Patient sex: M
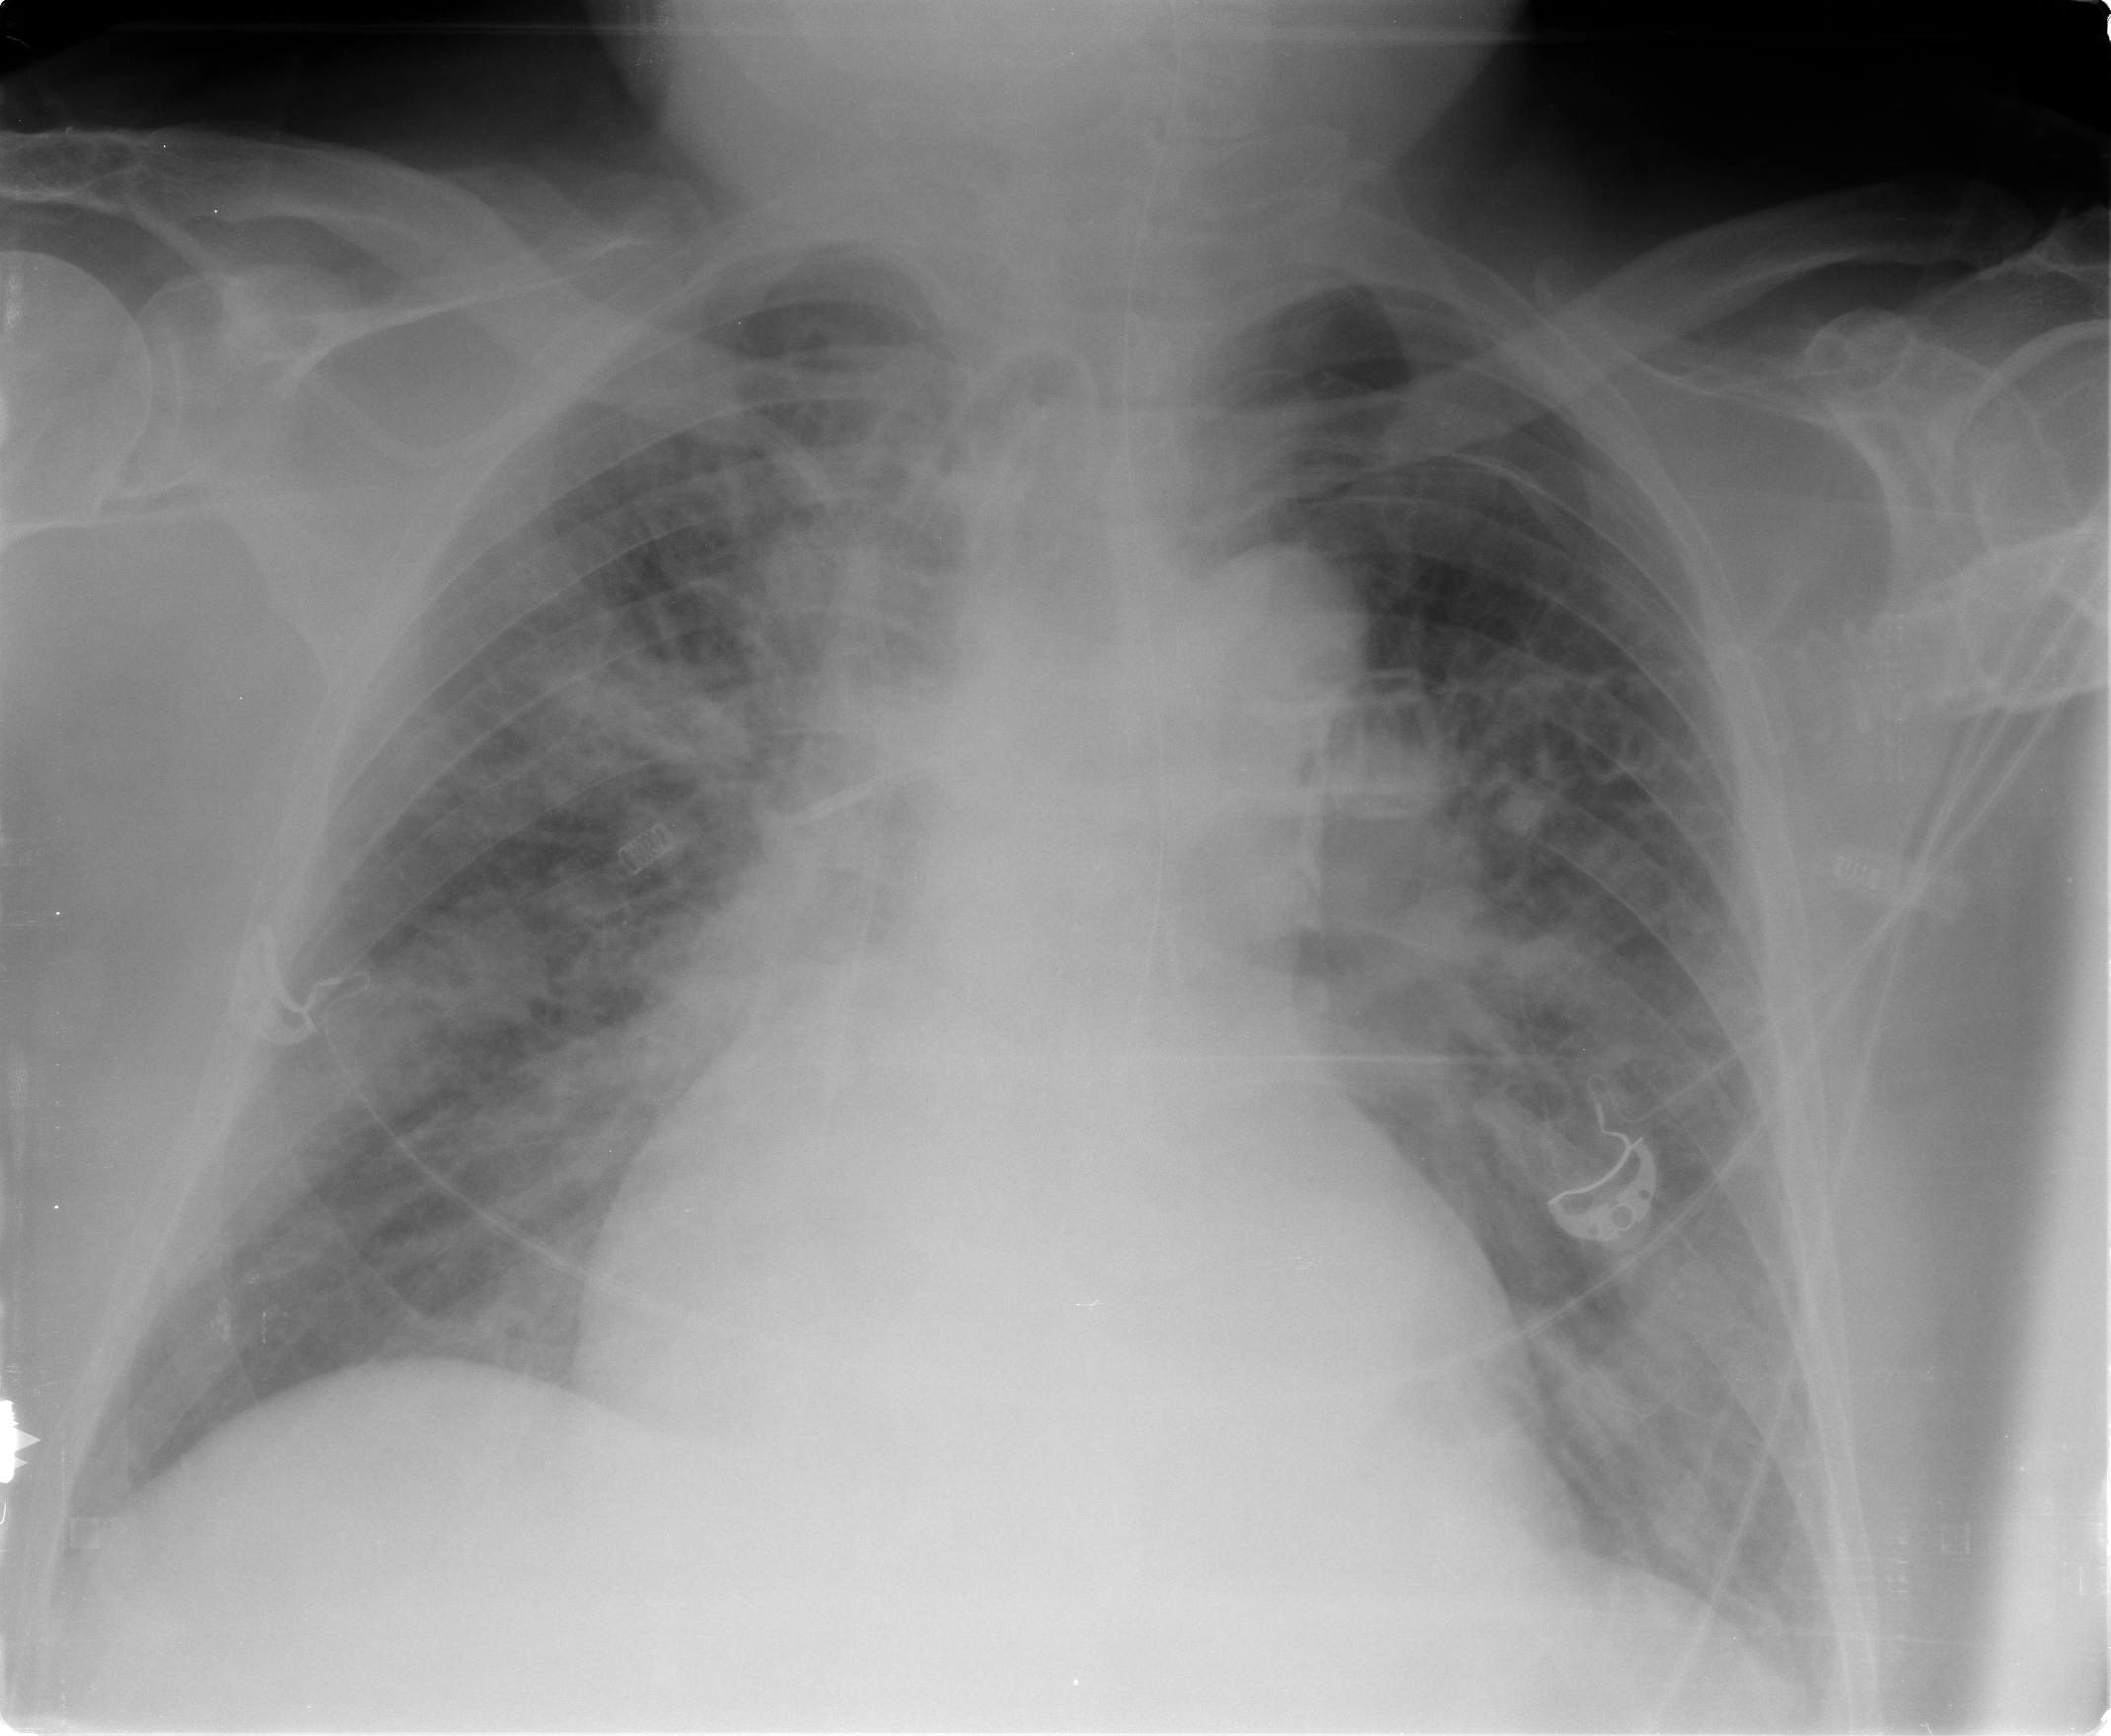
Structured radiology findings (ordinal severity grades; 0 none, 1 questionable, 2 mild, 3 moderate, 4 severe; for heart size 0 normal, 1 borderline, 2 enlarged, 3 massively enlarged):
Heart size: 2
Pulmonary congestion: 2
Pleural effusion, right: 0
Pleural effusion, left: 0
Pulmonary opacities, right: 3
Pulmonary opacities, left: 2
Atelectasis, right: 2
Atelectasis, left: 2